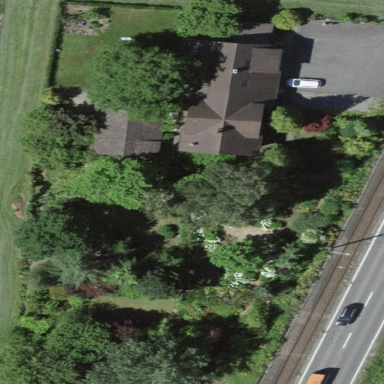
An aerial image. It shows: Garden area designated for leisure land.